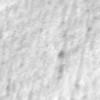
Label: no_change